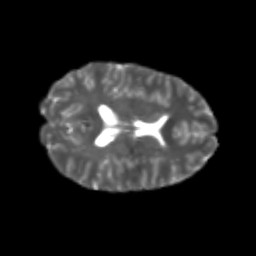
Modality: T2w
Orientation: axial
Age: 26
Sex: female
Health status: healthy
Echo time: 0.074 s